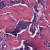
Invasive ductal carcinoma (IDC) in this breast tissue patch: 1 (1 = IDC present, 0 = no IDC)